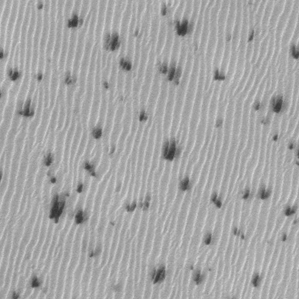
Label: frost